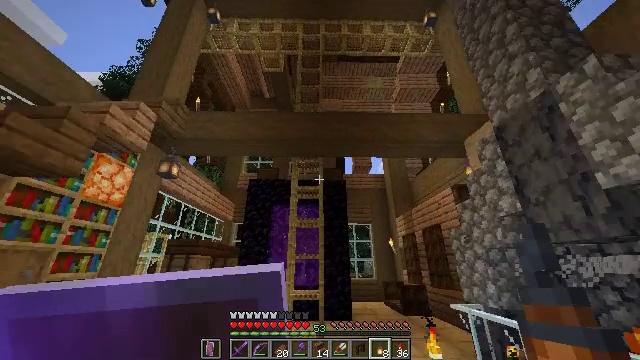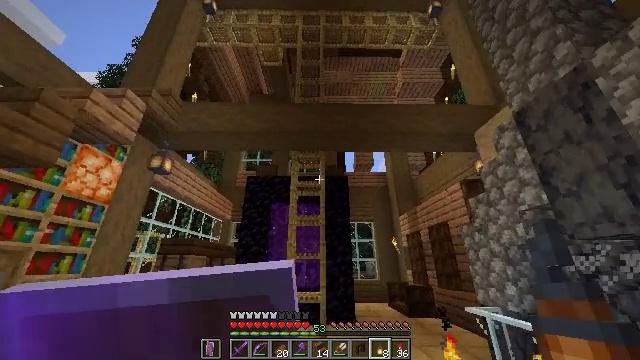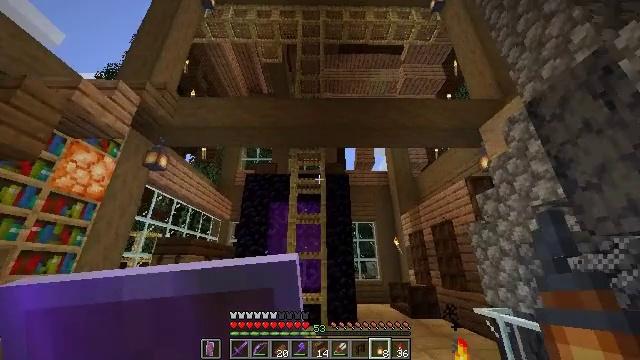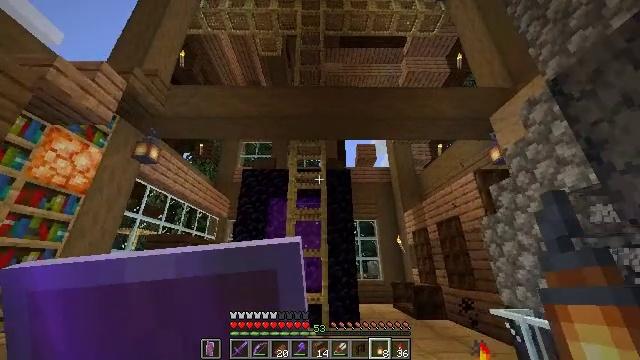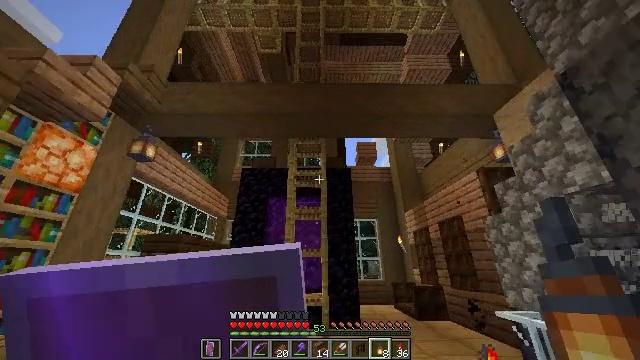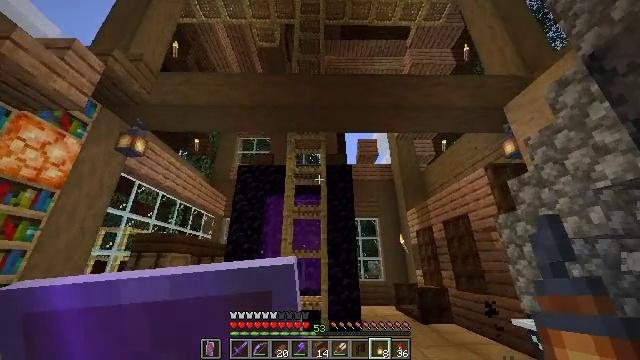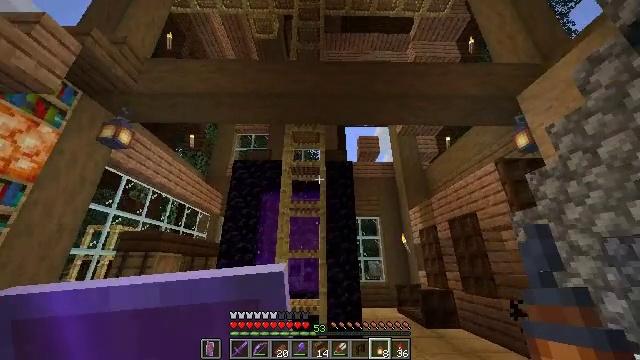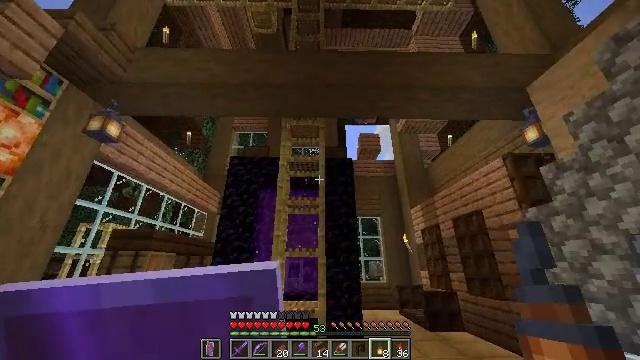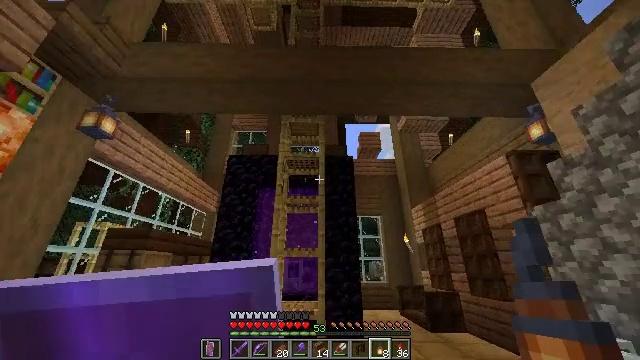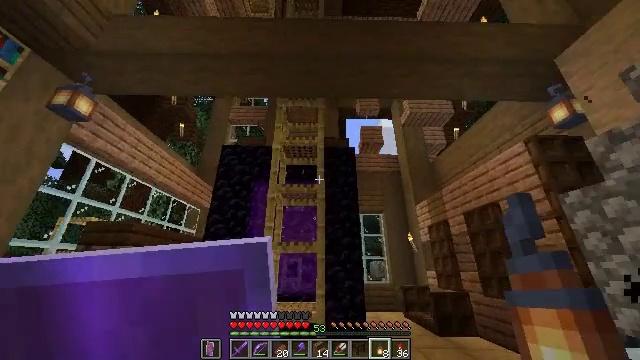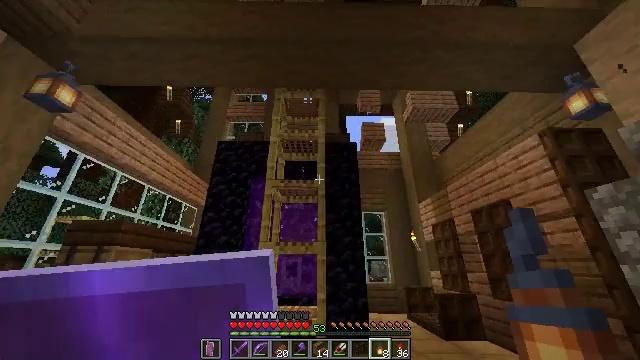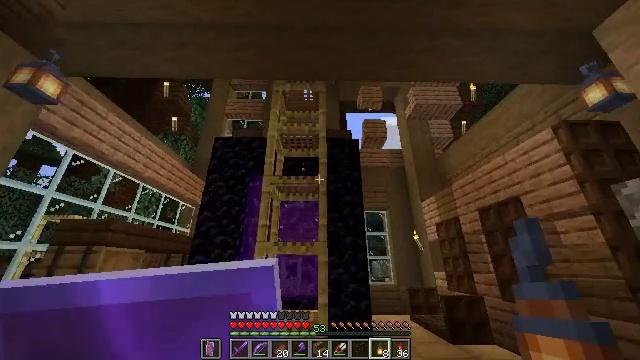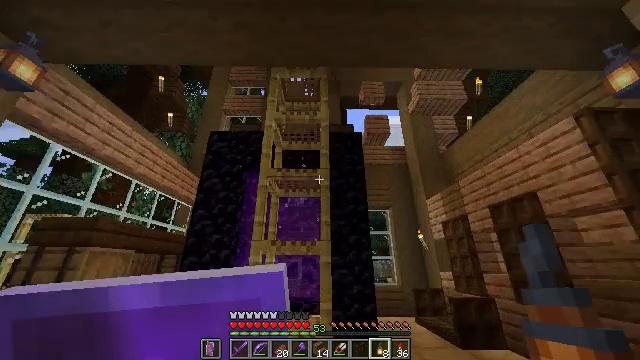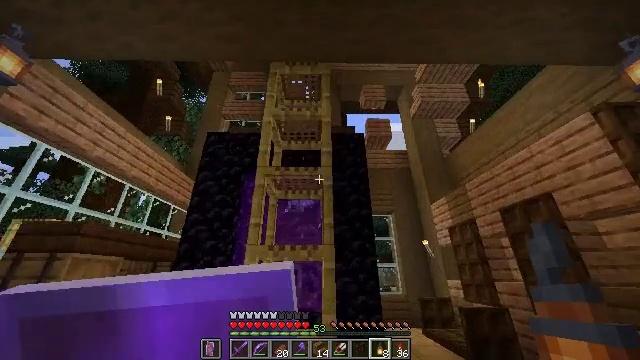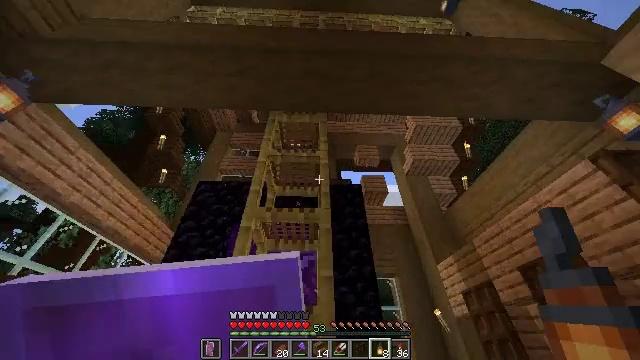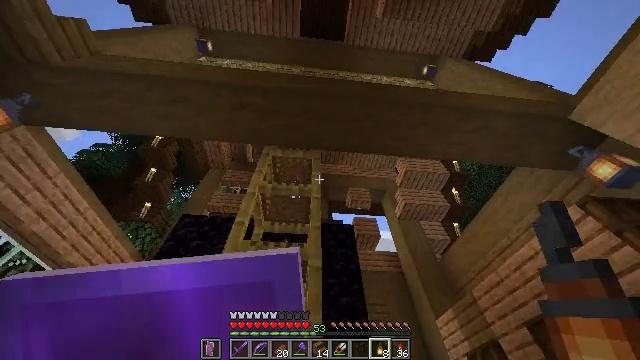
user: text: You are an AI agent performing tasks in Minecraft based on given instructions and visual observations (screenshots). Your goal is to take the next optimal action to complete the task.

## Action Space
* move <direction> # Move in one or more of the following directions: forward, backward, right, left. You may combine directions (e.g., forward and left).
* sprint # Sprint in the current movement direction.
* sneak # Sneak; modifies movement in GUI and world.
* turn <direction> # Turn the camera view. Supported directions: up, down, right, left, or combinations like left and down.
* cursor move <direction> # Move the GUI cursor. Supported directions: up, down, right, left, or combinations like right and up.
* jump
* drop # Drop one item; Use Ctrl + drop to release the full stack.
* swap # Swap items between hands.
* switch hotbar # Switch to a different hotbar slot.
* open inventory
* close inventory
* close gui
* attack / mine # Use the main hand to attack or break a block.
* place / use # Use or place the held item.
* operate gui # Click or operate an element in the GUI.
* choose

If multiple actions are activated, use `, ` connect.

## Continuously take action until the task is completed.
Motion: motion action
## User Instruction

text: Collect vines by mining them.
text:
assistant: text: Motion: move forward
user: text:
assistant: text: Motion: move forward
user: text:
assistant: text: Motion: move forward
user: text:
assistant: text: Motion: move forward
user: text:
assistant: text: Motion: move forward
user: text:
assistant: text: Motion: move forward
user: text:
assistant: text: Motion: move forward
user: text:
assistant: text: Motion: move forward
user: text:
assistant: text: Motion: move forward
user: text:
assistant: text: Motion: move forward
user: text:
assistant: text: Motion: move forward
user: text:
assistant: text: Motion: move forward
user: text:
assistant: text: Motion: move forward, turn up
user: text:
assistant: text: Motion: move forward, turn right and up
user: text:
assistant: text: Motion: move forward, turn right and up
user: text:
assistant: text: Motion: move forward
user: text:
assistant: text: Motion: move forward
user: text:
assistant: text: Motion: move forward
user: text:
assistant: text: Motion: move forward
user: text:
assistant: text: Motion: move forward
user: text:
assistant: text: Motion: move forward and move right
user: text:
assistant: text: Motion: move forward and move right
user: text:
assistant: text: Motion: move forward and move right
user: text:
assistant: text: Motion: move forward and move right
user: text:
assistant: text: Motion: move forward and move right
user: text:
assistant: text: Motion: move forward and move right
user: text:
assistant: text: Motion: move forward and move right
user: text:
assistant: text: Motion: move forward and move right
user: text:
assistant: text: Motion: move forward and move right
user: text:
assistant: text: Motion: move forward